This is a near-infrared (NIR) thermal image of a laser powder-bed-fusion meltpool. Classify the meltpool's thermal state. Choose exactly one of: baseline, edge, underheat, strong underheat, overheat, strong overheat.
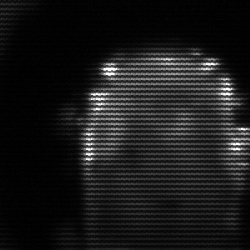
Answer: baseline